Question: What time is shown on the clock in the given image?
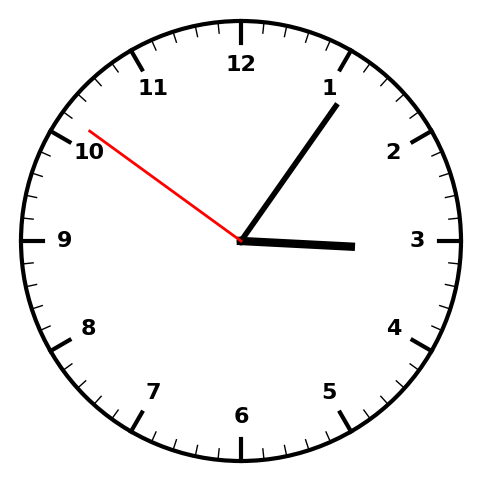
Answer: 03:05:51